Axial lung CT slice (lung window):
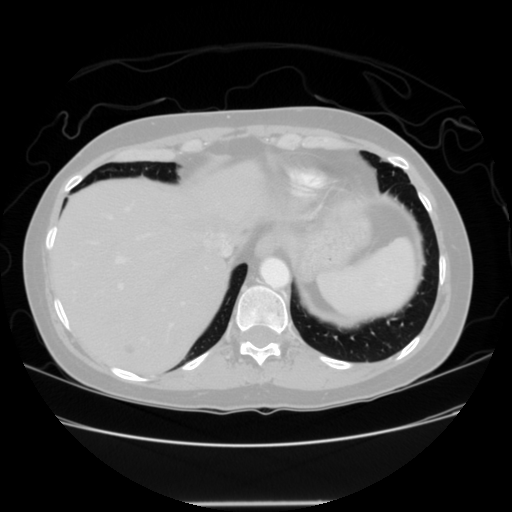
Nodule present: no